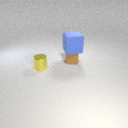
small brown rubber cube below large blue rubber cube